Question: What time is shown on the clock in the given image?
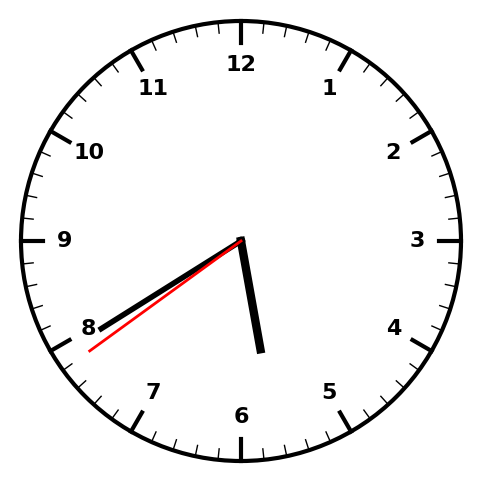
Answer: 05:39:39